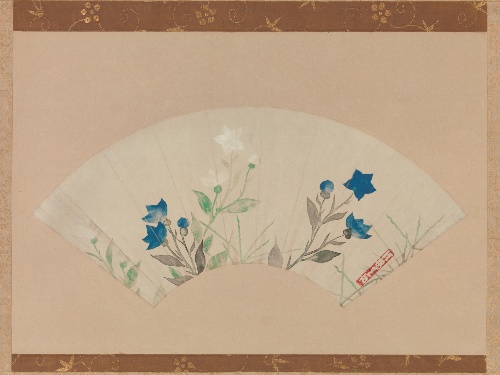
Artist: Ogata Kōrin
Artist bio: Japanese, 1658–1716
Object type: Folding fan mounted as a hanging scroll
Classification: Paintings
Medium: Folding fan remounted as a hanging scroll; ink and color on paper
Culture: Japan
Period: Edo period (1615–1868)
Dimensions: Image: 15 1/4 × 22 3/8 in. (38.7 × 56.8 cm)
Overall with mounting: 51 1/8 × 27 3/4 in. (129.9 × 70.5 cm)
Overall with knobs: 51 1/8 × 29 3/4 in. (129.9 × 75.6 cm)
Department: Asian Art
Credit line: The Harry G. C. Packard Collection of Asian Art, Gift of Harry G. C. Packard, and Purchase, Fletcher, Rogers, Harris Brisbane Dick, and Louis V. Bell Funds, Joseph Pulitzer Bequest, and The Annenberg Fund Inc. Gift, 1975
Accession year: 1975
Repository: Metropolitan Museum of Art, New York, NY
Tags: Flowers